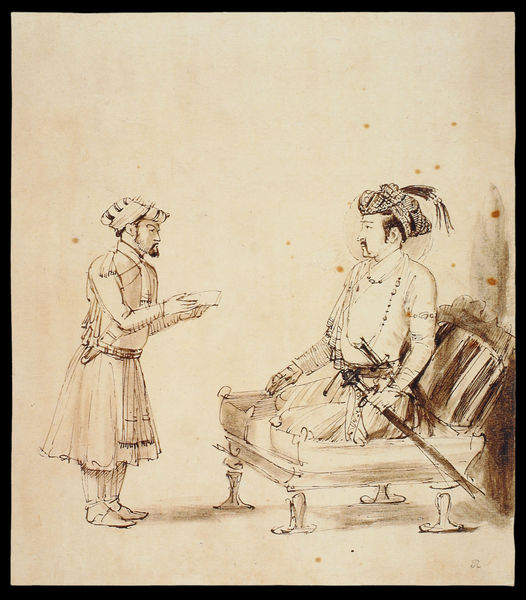
Titel: Imperator Jahangir empfängt einen Offizier
Künstler: Harmensz van Rijn Rembrandt
Institution: London, British Museum
Schlagwörter: feder, körper, mann, schatten, umhang, weiß, sitzen, haar, hut, hüte, männer, schwarz, skizze, zeichnung, leute, rock, bart, mütze, mützen, arm, augen, diener, stehen, hände, gewand, sessel, blatt, kopfbedeckung, füße, japan, papier, sitz, schuhe, kette, graphik, linien, hocker, kaiser, kissen, thron, lesen, streifen, bett, chaiselonge, divan, punkte, tusche, buch, orient, asien, druck, schwert, säbel, waffe, asiatisch, degen, herrscher, spitzbart, flecken, china, brief, dolch, empfang, fleckig, übergabe, bote, turban, persien, sultan, nachricht, latschen, orientale, persisch, samurai, samuraischwert, japaner, orientalen, depesche, hocher, kopfbeckung, sellsel